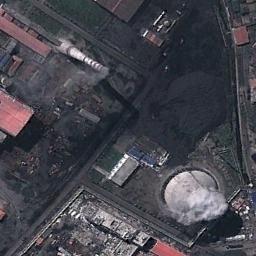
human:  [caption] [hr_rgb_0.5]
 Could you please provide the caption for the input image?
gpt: Many buildings of different shapes and sizes are beside the thermal power station .

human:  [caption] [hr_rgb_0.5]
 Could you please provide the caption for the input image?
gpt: Here are two thermal power stations that are emitting smoke .

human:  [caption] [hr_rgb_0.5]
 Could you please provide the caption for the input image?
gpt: The thermal power station is on the grass next to some buildings with white mist above .

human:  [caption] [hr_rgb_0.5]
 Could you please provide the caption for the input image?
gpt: In the thermal power plant there are plants and machinery, there is a cooling tower with steam, there is a chimney with smoke, there is a coal yard .

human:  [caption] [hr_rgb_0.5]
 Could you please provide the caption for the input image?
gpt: There are some buildings and a chimney on the thermal power station .